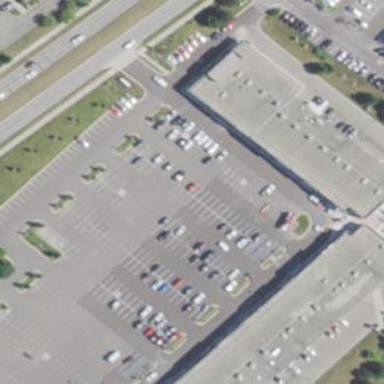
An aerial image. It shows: Mall building.